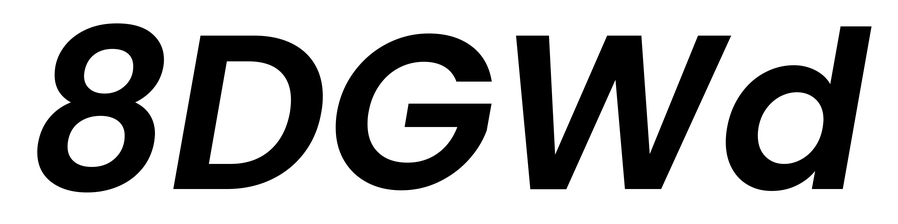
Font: Poppins-SemiBoldItalic